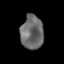
Tissue: skin
Cell type: Epithelial cells
Senescence score: 0.2232
Nuclear area (px): 748
Mean DAPI intensity: 107.599